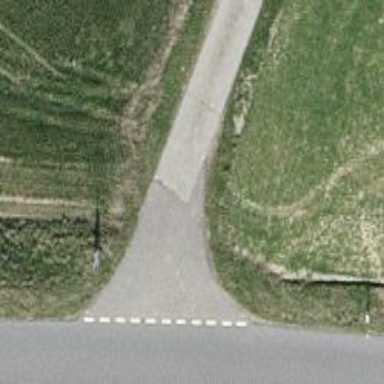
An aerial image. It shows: Well-maintained track road with grade 1 tracktype.